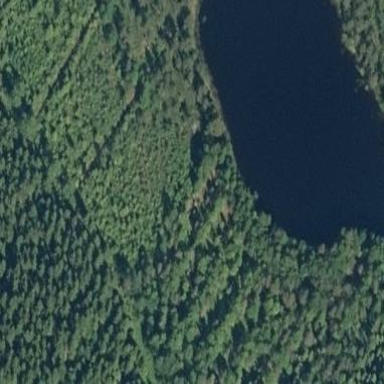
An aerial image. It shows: Serene lake surrounded by nature.